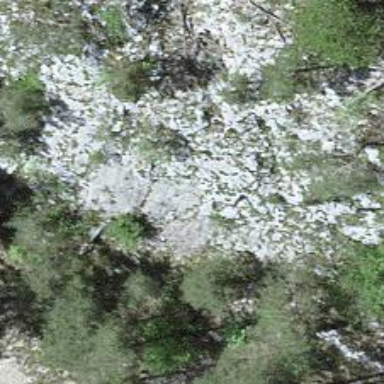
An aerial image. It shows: Cliff in nature.